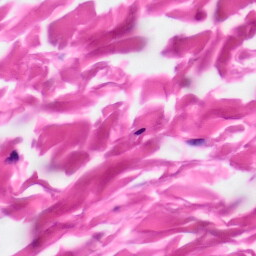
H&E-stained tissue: Skin